Question: I am busy with the buttons in a website. In Chrome, IE, Firefox all the buttons look nice and good but in Safari 5.0 there is a strange spacing.
See here a screenshot:

The css:
'''
button{
background-image : url(../gfx/forms-btn-l.gif);
background-position : left top;
background-repeat : no-repeat;
background-color : transparent;
border : none;
outline: none;
padding : 0 0 0 13px;
margin : 0 ;
cursor : pointer;
overflow: visible;
width : auto;
height : 30px;
}
span{
float : left;
background-image : url(../gfx/forms-btn-r.gif);
background-position : right top;
background-repeat : no-repeat;
background-color : transparent;
overflow : hidden;
padding : 0 13px 0 0;
margin : 0;
font-family : Arial;
font-size : 12px;
font-weight : bold;
line-height : 2.44em;
text-shadow: 1px 1px 1px #d75700;
color : #FFFFFF;
white-space : nowrap;
height : 30px;
}
'''
The HTML:
'<button type="submit"><span>Zwart</span></button>'
How can i fix this?
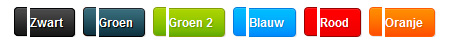
Answer: The css:
'''
button{
background : none;
border : none;
outline: none;
padding : 0;
margin : 0 4px 0 0;
cursor : pointer;
overflow: visible;
height : 30px;
}
button div {
background-image : url(../gfx/forms-btn-l.gif);
background-position : left top;
background-repeat : no-repeat;
background-color : transparent;
border : none;
outline: none;
padding : 0 0 0 13px;
margin : 0 ;
cursor : pointer;
overflow: visible;
width : auto;
height : 30px;
}
span{
float : left;
background-image : url(../gfx/forms-btn-r.gif);
background-position : right top;
background-repeat : no-repeat;
background-color : transparent;
overflow : hidden;
padding : 0 13px 0 0;
margin : 0;
font-family : Arial;
font-size : 12px;
font-weight : bold;
line-height : 2.44em;
text-shadow: 1px 1px 1px #d75700;
color : #FFFFFF;
white-space : nowrap;
height : 30px;
}
'''
The HTML:
'<button type="submit"><div><span>Zwart</span></div></button>'